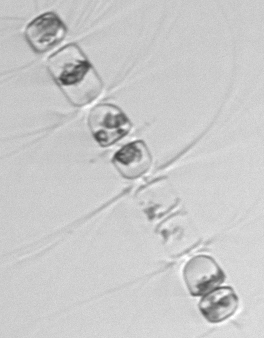
Label: Bacteriastrum